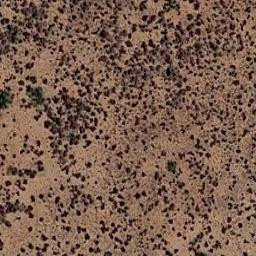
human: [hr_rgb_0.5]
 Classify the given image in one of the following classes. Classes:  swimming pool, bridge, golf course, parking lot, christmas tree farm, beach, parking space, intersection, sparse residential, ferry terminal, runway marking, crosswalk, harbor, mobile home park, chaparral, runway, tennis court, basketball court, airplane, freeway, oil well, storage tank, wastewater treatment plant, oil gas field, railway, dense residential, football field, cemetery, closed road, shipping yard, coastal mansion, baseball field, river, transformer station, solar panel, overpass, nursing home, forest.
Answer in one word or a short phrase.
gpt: chaparral